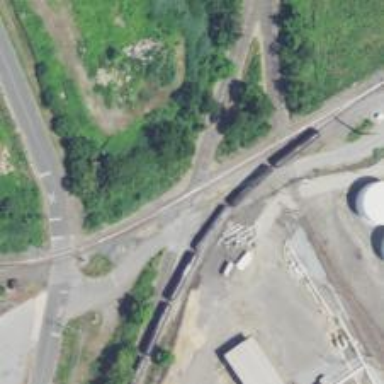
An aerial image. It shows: Railway crossing.